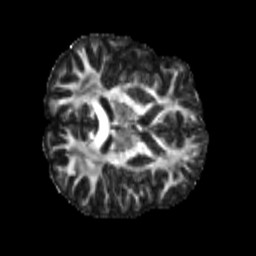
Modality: FA
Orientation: axial
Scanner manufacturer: siemens
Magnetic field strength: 3 T
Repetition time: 4 s
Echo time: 0.0594 s